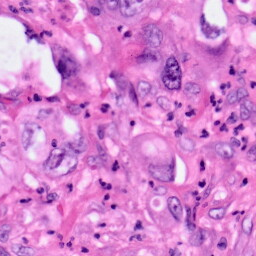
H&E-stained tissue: Pancreatic